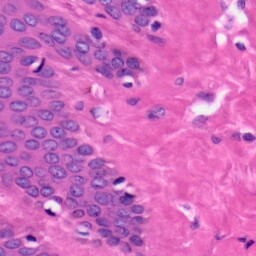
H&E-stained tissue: Skin